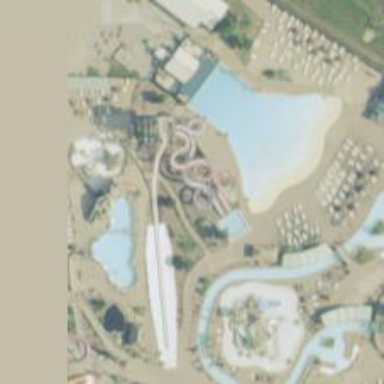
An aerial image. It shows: Water slide attraction.